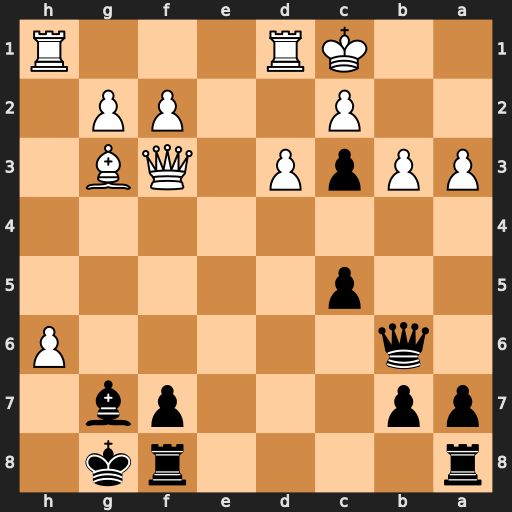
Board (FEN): r4rk1/pp3pb1/1q5P/2p5/8/PPpP1QB1/2P2PP1/2KR3R
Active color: b
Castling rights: -
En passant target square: -
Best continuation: Qa5 a4 Qb4 Rde1 Qa3+ Kd1 Qa1+